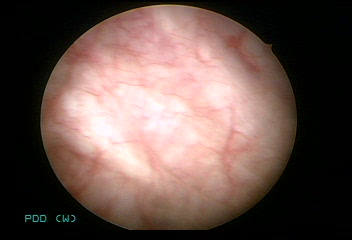
Modality: WLC
Class: Normal mucosa
Bladder cancer association: No